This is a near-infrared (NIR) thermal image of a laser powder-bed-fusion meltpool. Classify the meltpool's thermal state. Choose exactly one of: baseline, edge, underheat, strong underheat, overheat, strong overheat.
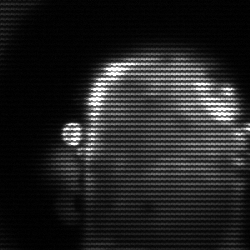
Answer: baseline